Question: This is bugging me slightly - how can I remove this unwanted label including the '/'. Simply sth like 'c("", my actual labels)' doesn't help because the '/' still remains.
I thought maybe 'scale_x_date' might help, but this actually draws the entire date range and doesn't give the desired "by month" figure.
'''
library(ggplot2)
# modified from mdeaths data set
lungdeath <-
structure(list(deaths = c( 2134, 1863, 1877, 1877, 1492, 1249, 1280, 1131, 1209, 1492, 1621, 1846, 1846
), month = c( 1, 2, 3, 4, 5, 6, 7, 8, 9, 10, 11, 12, 0
), year = c( 1974, 1974, 1974, 1974, 1974, 1974, 1974, 1974, 1974, 1974, 1974, 1974, 1974
)), row.names = c( "1", "2", "3", "4", "5", "6", "7", "8", "9", "10", "11", "12", "121"
), class = "data.frame")
ggplot(lungdeath) +
geom_line(aes(month, deaths)) +
coord_polar() +
scale_x_continuous(breaks = 0:12, labels = c("undesired",1:12))
'''

<URL>
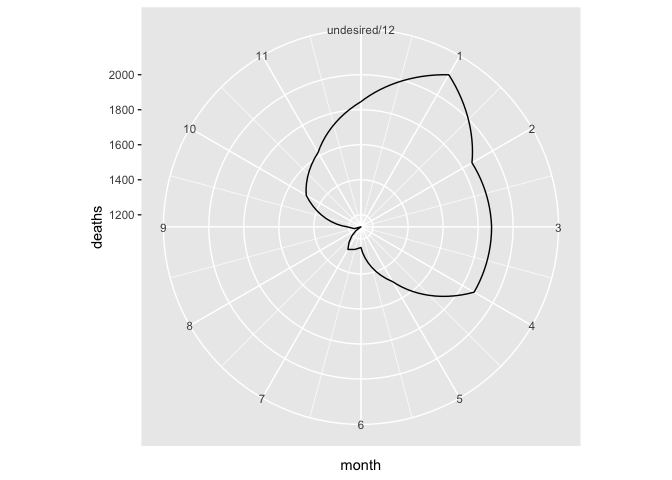
Answer: Within 'scale_x_continuous()' change the breaks to 1:12:
'''
ggplot(lungdeath) +
geom_line(aes(month, deaths)) +
coord_polar() +
scale_x_continuous(breaks = c(1:12))
'''
<URL>